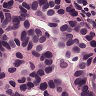
Metastatic tissue present: yes